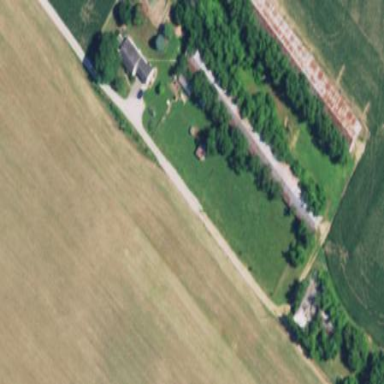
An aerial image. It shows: Farmyard area.